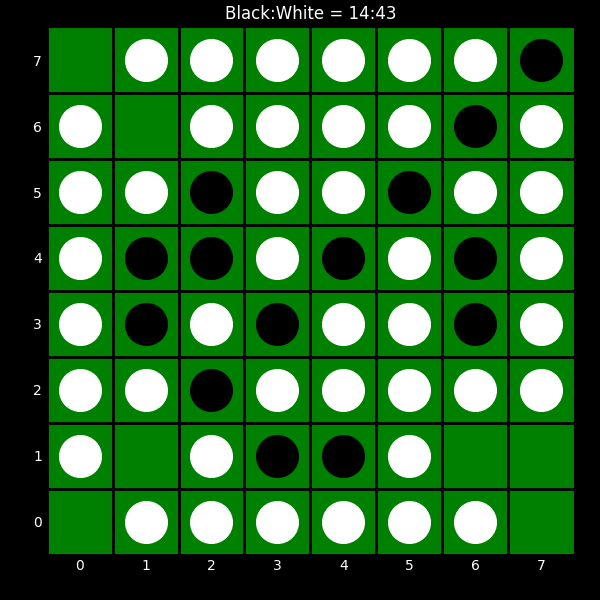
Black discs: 14
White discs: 43